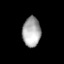
Tissue: lung
Cell type: Endothelial cells
Senescence score: 0.5602
Nuclear area (px): 529
Mean DAPI intensity: 170.371